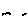
Label: bird